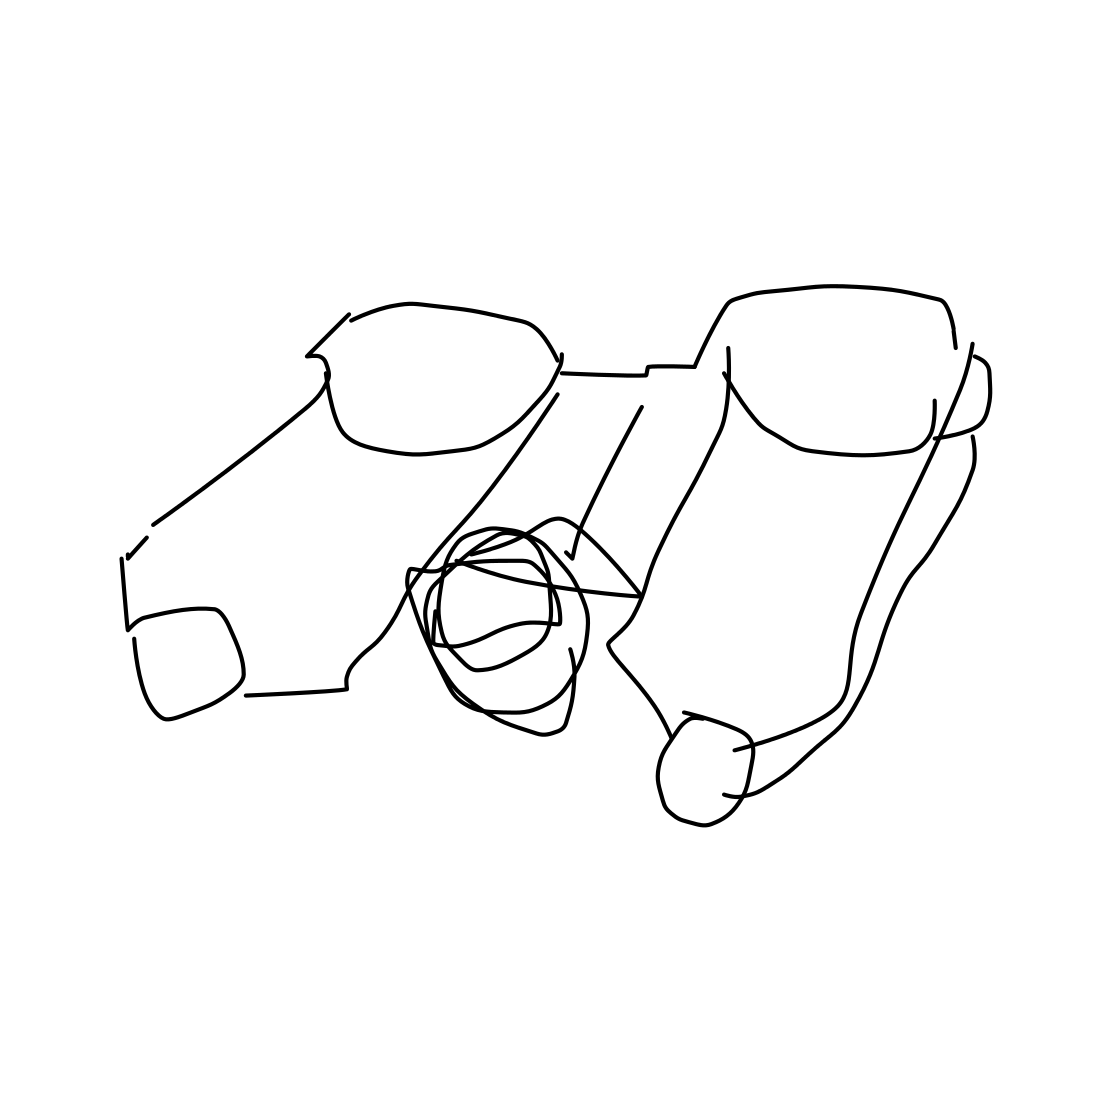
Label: binoculars